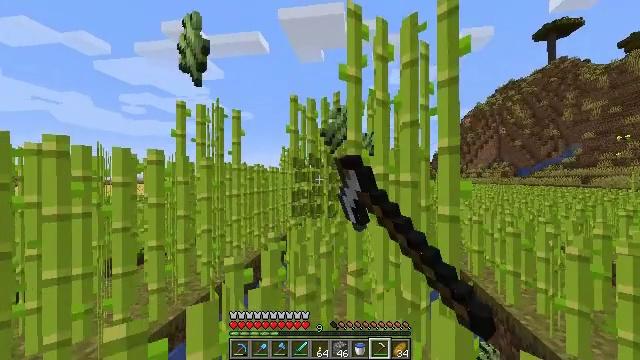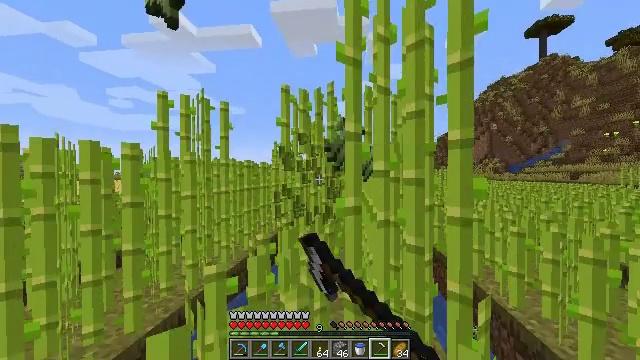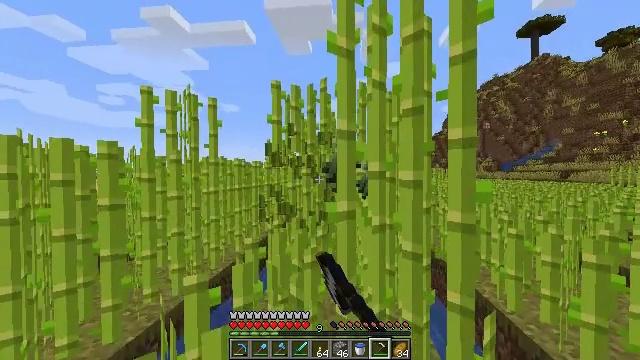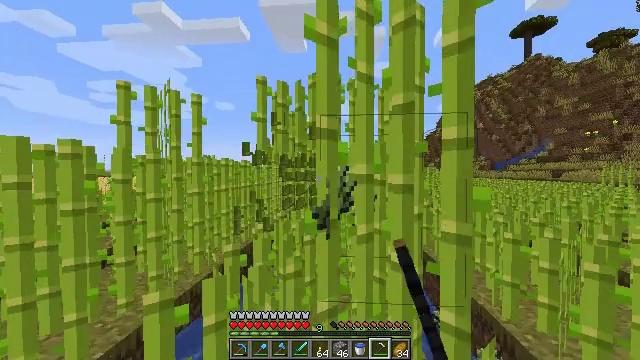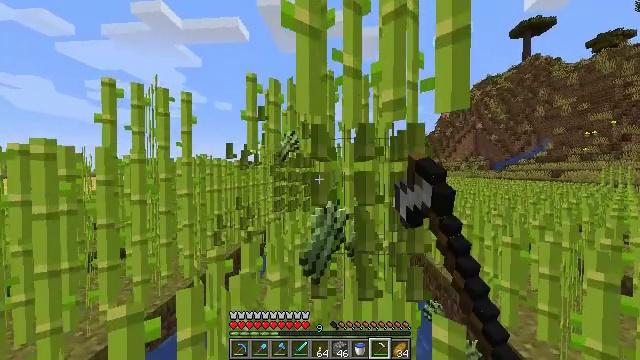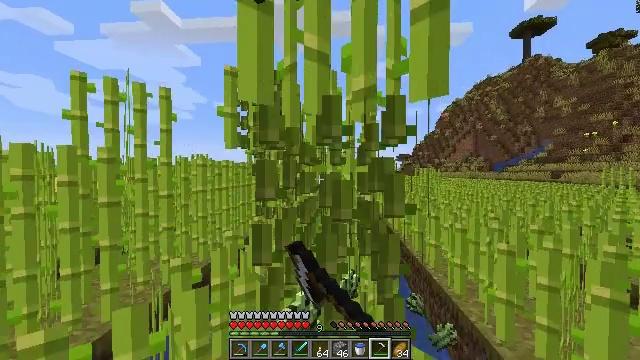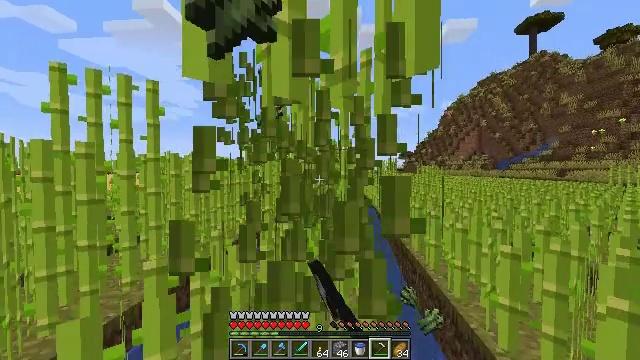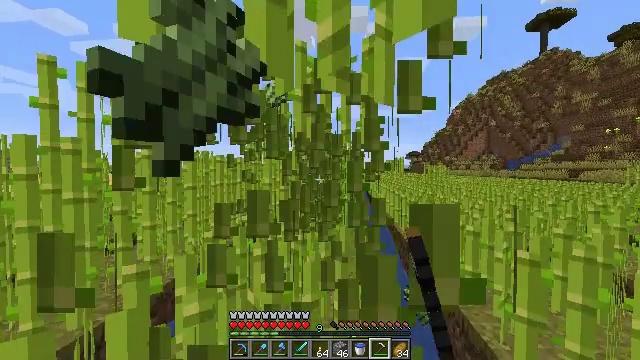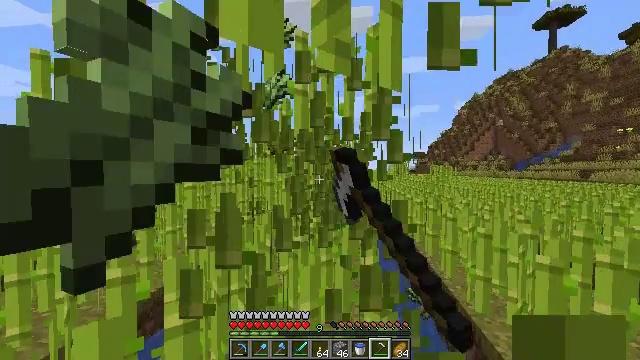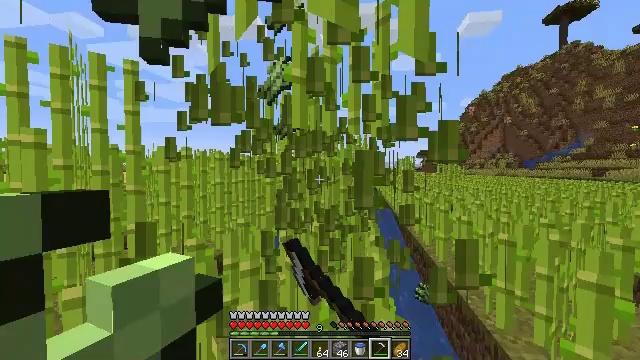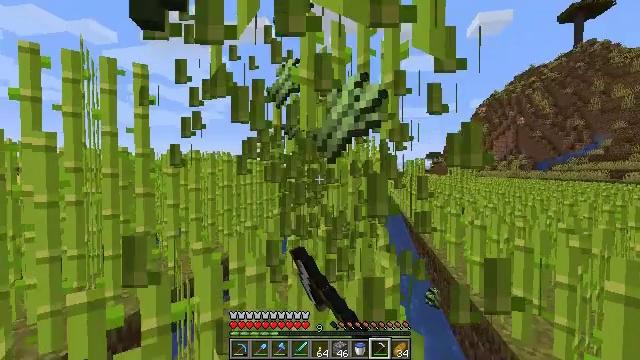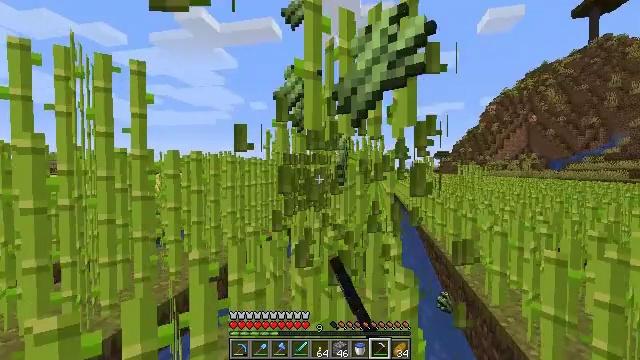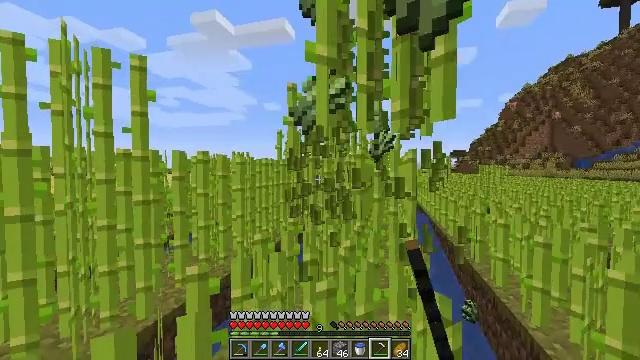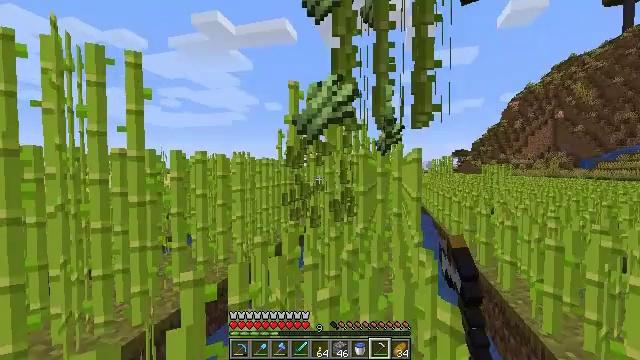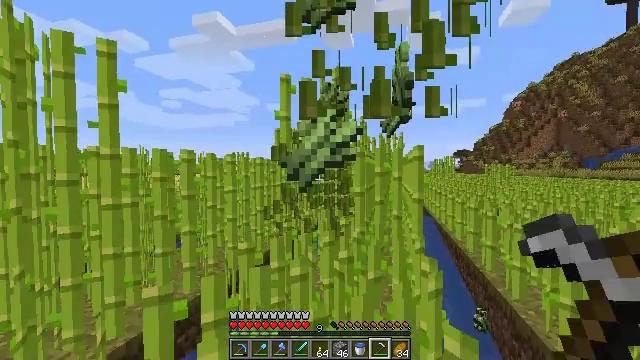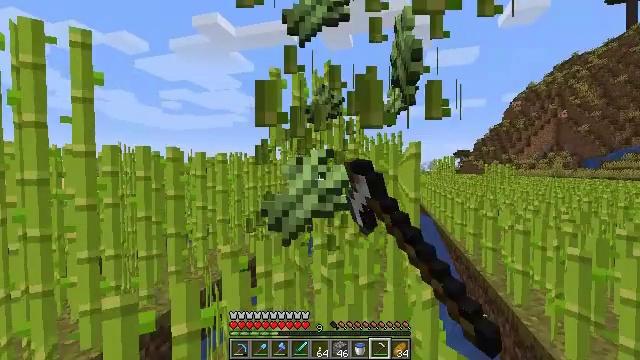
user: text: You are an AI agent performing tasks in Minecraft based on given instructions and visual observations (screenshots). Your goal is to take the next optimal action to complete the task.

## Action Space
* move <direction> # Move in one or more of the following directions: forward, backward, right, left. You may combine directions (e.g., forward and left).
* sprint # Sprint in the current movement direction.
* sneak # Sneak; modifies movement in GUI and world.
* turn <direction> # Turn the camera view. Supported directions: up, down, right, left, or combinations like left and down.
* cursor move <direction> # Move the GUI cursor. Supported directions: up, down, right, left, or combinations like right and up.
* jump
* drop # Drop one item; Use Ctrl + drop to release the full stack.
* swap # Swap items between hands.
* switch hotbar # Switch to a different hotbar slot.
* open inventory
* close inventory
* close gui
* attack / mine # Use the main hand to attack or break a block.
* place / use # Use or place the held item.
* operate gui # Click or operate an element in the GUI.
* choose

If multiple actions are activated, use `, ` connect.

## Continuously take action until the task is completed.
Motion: motion action
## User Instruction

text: Gather sugar cane for crafting.
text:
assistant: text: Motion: move forward, turn right, attack / mine
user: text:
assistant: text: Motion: move forward and move right, turn right, attack / mine
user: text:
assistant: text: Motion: move forward and move right, turn right, attack / mine
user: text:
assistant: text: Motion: move forward and move right, attack / mine
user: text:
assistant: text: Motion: move forward and move right, attack / mine
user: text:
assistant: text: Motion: move forward, attack / mine
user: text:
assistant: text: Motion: move forward, turn left, attack / mine
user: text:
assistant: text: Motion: move forward, turn left, attack / mine
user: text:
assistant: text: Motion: move forward, turn left, attack / mine
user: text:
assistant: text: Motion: move forward, turn left, attack / mine
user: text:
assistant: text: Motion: move forward, turn left, attack / mine
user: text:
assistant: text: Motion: move forward, turn left, attack / mine
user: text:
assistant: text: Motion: move forward and move right, attack / mine
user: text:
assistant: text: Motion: move forward and move right, attack / mine
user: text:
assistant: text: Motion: move forward and move right, attack / mine
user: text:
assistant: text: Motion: move forward, attack / mine
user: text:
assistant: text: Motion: move forward, attack / mine
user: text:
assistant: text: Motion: move forward, turn right, attack / mine
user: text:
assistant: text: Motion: move forward, turn right, attack / mine
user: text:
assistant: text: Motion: move forward, attack / mine
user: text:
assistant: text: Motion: move forward, attack / mine
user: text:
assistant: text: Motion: move forward, attack / mine
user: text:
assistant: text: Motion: move forward, attack / mine
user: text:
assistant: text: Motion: move forward and move right, turn left, attack / mine
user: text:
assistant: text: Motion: move forward and move right, attack / mine
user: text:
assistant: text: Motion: move forward and move right, attack / mine
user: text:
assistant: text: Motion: move forward and move right, attack / mine
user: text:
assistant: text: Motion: move forward, attack / mine
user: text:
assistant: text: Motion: move forward, attack / mine
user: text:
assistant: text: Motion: move forward, attack / mine